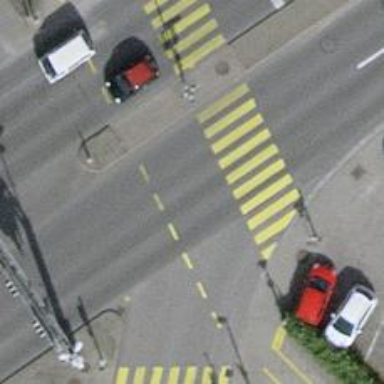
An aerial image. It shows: Road with traffic signals.